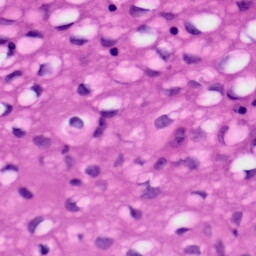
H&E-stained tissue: Tonsil